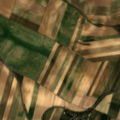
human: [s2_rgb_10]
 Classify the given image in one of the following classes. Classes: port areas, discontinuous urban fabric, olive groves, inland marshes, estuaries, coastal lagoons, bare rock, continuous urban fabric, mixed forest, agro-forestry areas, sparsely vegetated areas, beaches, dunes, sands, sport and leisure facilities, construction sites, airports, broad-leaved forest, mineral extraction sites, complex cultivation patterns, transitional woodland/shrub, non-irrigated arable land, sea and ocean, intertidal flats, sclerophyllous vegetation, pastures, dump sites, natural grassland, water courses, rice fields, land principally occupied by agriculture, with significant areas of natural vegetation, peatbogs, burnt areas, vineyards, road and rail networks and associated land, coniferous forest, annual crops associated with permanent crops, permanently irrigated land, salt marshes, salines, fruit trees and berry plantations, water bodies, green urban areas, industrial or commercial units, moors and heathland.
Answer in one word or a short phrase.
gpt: discontinuous urban fabric, non-irrigated arable land, land principally occupied by agriculture, with significant areas of natural vegetation